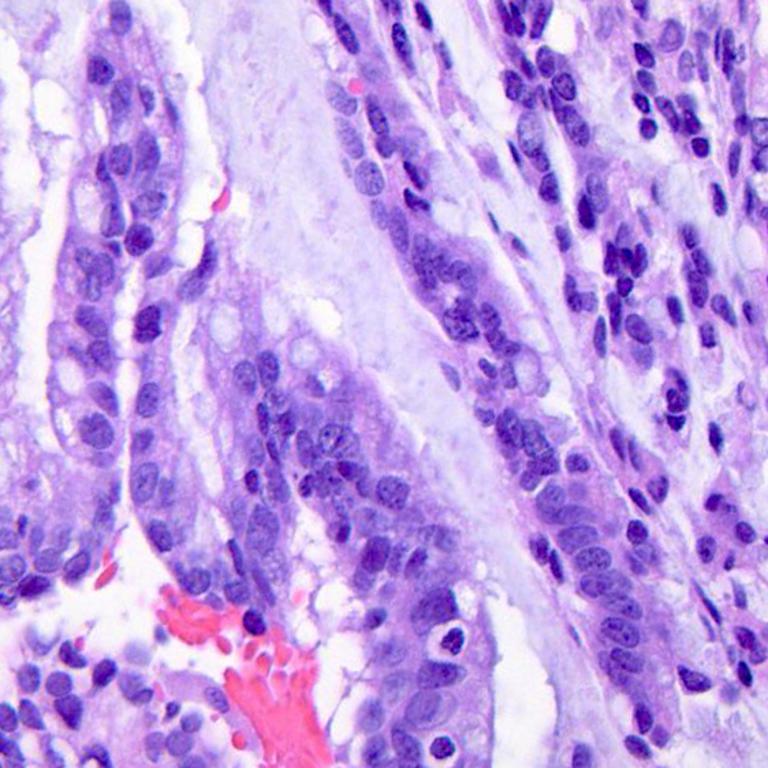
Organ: colon
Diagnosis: adenocarcinomas